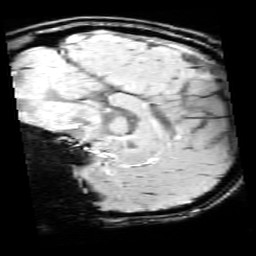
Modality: SWI
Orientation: sagittal
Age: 12
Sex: male
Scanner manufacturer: siemens
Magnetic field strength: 3 T
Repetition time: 0.027 s
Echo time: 0.02 s